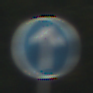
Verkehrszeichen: VorgeschriebeneFahrtrichtungGeradeaus
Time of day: MorningAfternoon
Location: Outdoor (Suburban)
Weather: Clear
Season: NotSpecified
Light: Natural